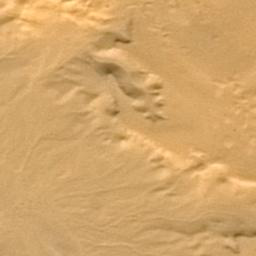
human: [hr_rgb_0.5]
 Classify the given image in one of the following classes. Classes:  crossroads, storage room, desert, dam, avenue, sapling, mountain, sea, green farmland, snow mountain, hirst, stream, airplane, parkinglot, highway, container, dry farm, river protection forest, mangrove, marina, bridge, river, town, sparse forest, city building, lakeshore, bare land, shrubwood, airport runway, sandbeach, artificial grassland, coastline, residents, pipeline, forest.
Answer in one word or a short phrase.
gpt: desert